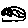
Label: triangle